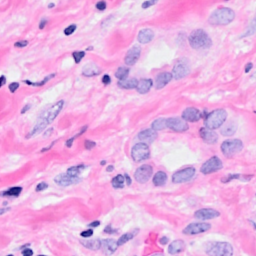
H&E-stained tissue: Breast